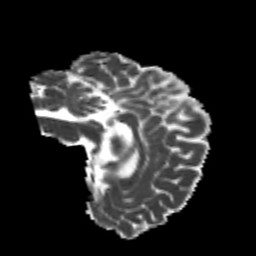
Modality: MD
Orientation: sagittal
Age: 23
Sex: female
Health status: healthy
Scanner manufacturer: philips
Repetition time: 7.388 s
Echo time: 0.08599 s